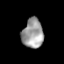
Tissue: prostate
Cell type: T cells
Senescence score: 0.3502
Nuclear area (px): 608
Mean DAPI intensity: 157.224